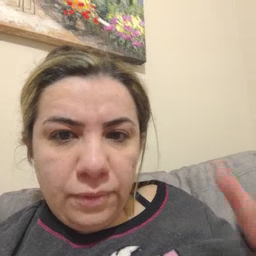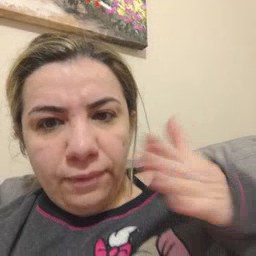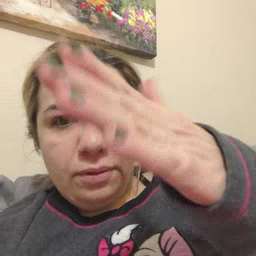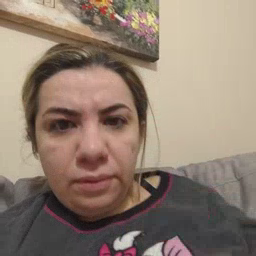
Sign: fish